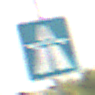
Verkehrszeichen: Autobahn
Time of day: MorningAfternoon
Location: Outdoor (Nature)
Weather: Overcast
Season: NotSpecified
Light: Natural